Aerial crown-view tile of a tropical tree (Barro Colorado Island, Panama), acquired 20240813:
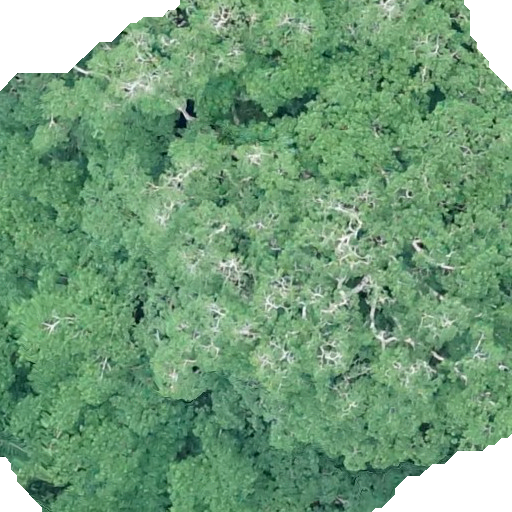
Species: Hura crepitans
GBIF accepted scientific name: Hura crepitans
Crown area: 504.658 m²